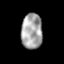
Tissue: skin
Cell type: Epithelial cells
Senescence score: 0.2496
Nuclear area (px): 736
Mean DAPI intensity: 164.53